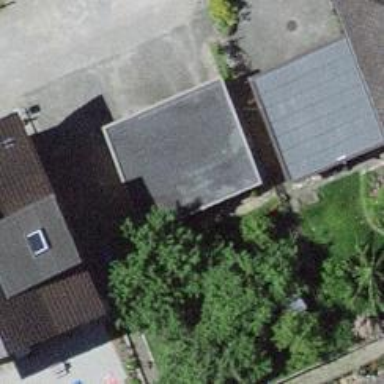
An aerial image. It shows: Garage building.